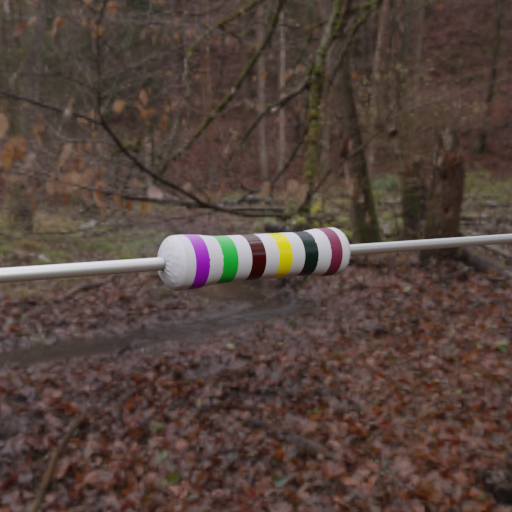
Resistor colour bands (in order): violet, green, black, yellow, black, brown